Question: Some browsers like Chrome provide an additional search cancel button on inputs with 'type="search"', as seen in the picture below.
Usually the 'keyup' with an additional check is sufficient to test whether the user deleted the input string (not taking right click into account). However neither 'keyup' nor 'change' get triggered if the user cancels the input via the special cancel button provided by webkit browsers.
Is there some kind of special event for those cancel buttons? Or do I have to check one of the already existing events like 'click'?

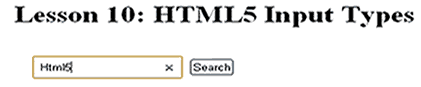
Answer: There is an event for this: <URL>.
> Occurs when the text content of an element is changed through the user
interface.The oninput is useful if you want to detect when the contents of a
textarea, input:text, input:password or input:search element have
changed, because the onchange event on these elements fires when the
element loses focus, not immediately after the modification.
Here is a working example;
'''
$('#search').on('input', function(e) {
if('' == this.value) {
alert('Please enter a search criteria!');
}
});
'''
'''
<script src="https://cdnjs.cloudflare.com/ajax/libs/jquery/3.3.1/jquery.min.js"></script>
<input type="search" name="search" id="search" placeholder="Search..." />
'''